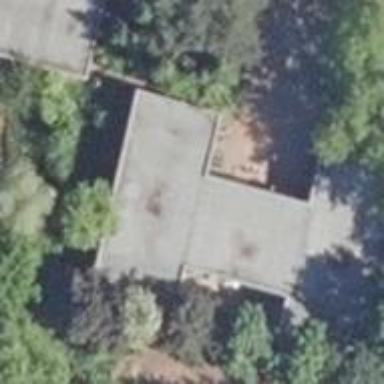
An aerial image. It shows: School building.